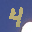
Label: 4